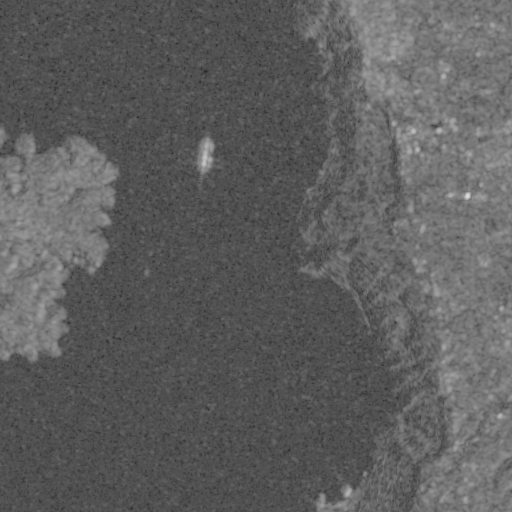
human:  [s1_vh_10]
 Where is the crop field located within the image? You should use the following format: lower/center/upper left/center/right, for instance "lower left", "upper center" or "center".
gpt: The crop field is located in the upper right of the image.
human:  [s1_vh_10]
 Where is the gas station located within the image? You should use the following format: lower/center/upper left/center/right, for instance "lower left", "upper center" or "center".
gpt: The gas station is located in the upper right of the image.
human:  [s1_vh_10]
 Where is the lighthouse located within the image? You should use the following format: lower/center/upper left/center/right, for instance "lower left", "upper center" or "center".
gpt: The lighthouse is located in the center left of the image.
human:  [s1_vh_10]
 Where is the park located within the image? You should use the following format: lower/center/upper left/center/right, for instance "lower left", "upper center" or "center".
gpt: The park is located in the upper right of the image.
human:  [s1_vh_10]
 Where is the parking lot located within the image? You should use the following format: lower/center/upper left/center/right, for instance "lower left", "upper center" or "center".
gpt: The parking lot is located in the right of the image.
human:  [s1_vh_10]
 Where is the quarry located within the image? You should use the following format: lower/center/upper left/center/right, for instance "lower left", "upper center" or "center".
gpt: The quarry is located in the center right of the image.
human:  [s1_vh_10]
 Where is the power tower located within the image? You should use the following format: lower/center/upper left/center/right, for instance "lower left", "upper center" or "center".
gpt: There is no power tower in the image.

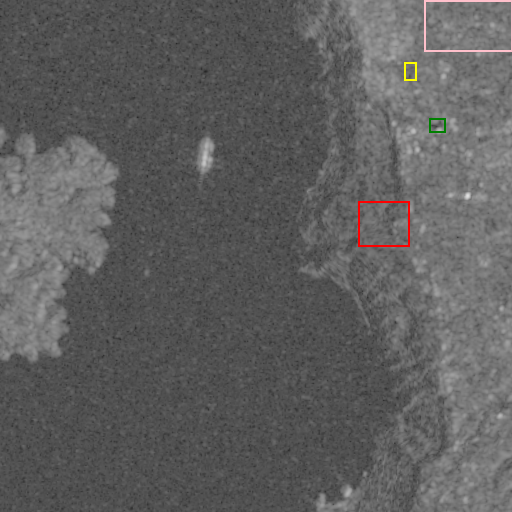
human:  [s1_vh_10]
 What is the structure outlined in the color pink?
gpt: The structure outlined in pink is a crop field.
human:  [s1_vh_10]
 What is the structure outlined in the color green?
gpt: The structure outlined in green is a park.
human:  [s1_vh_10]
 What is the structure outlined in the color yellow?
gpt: The structure outlined in yellow is a parking lot.
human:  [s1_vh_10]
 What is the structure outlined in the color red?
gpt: The structure outlined in red is a quarry.
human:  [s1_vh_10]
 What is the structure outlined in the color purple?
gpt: There is no purple outline.